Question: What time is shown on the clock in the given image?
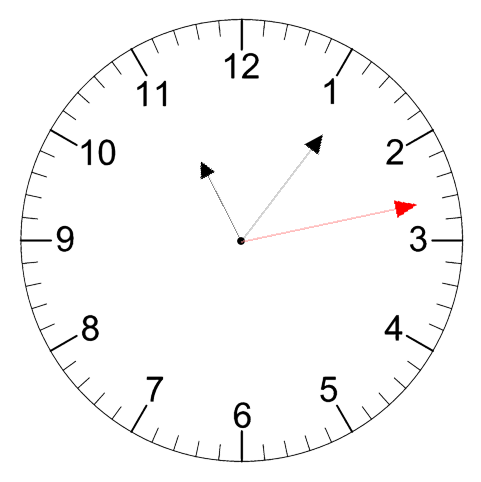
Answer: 11:06:13